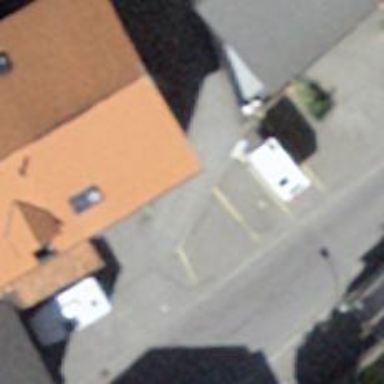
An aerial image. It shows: Convenience shop.